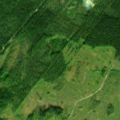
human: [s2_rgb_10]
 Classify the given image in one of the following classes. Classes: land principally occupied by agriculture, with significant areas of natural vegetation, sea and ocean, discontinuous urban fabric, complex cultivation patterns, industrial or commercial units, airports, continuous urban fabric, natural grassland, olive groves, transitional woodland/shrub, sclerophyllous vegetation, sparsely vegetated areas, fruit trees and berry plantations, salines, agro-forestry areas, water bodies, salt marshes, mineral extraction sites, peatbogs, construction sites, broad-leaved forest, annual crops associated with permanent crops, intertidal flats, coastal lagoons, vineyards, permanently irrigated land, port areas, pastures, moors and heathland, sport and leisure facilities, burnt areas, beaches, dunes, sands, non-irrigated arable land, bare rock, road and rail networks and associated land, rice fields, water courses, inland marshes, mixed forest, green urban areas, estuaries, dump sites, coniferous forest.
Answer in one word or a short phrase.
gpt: coniferous forest, mixed forest, transitional woodland/shrub